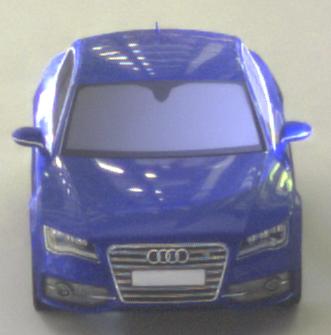
Make: Audi
Model: S7 Sportback cod
Detailed model: S7 (4G) Sportback
Model produced from: 2012/06
Model produced until: 2014/05
Doors: 5
Color: blue
Road condition: dry road
Daytime: night
Contrast: high contrast